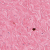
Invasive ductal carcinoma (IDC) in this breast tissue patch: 0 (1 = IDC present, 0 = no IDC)